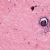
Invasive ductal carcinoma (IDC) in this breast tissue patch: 0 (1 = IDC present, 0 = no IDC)